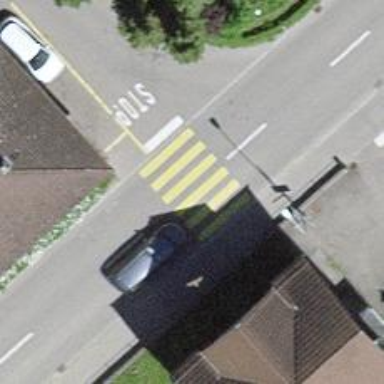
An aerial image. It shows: Uncontrolled zebra crossing.